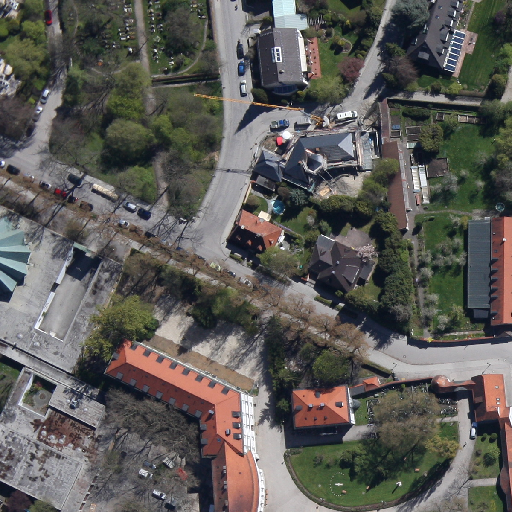
Referring expression: paved road along with tree